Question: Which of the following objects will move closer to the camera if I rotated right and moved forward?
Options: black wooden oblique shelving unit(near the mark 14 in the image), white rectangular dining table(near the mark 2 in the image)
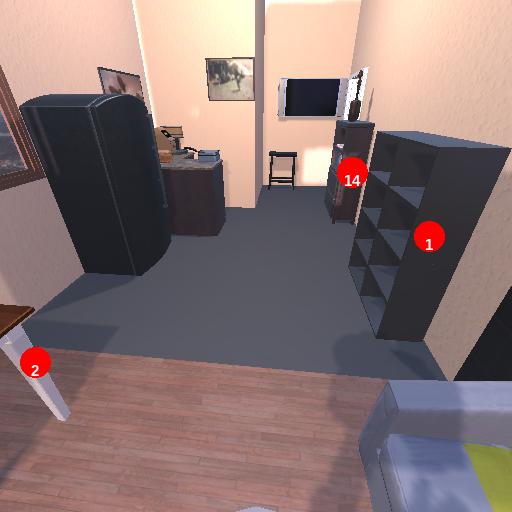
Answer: black wooden oblique shelving unit(near the mark 14 in the image)